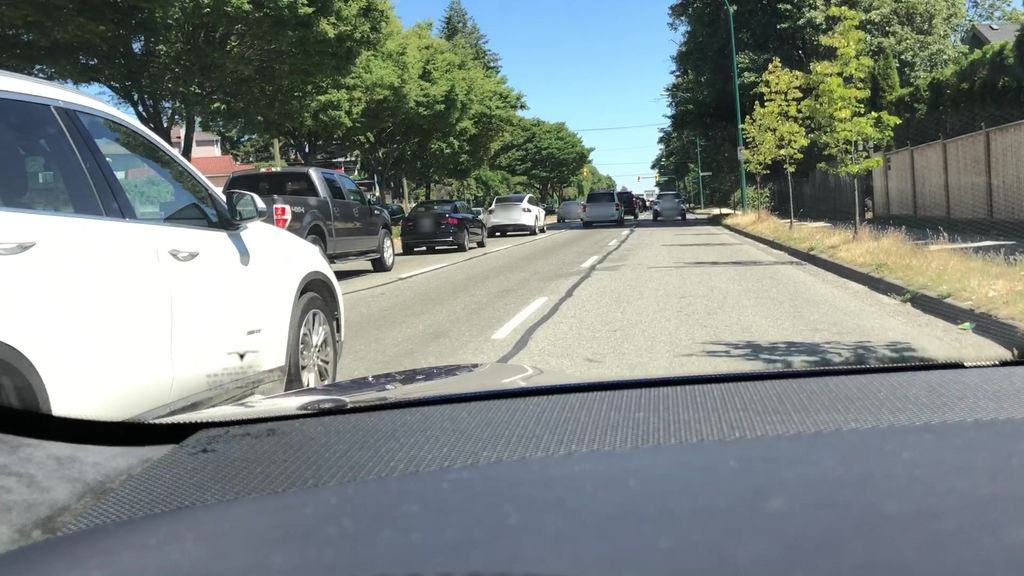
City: vancouver